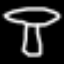
Label: mushroom